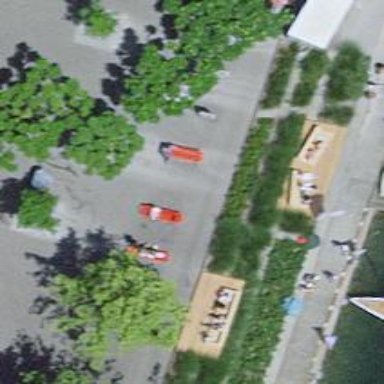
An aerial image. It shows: Red bench.